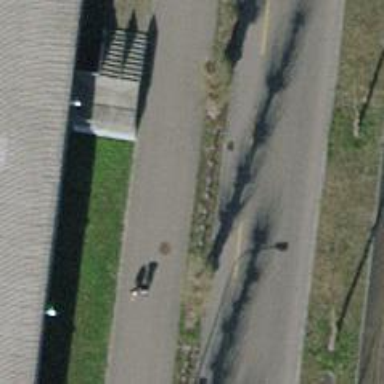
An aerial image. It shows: Bicycle parking area with bollards.